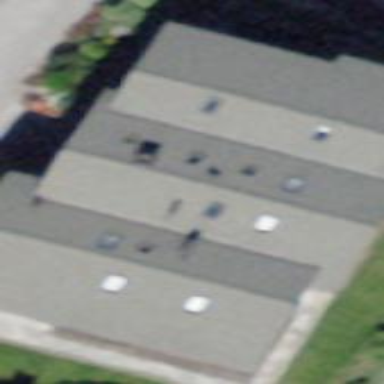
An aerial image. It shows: Building with tile roof.